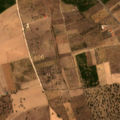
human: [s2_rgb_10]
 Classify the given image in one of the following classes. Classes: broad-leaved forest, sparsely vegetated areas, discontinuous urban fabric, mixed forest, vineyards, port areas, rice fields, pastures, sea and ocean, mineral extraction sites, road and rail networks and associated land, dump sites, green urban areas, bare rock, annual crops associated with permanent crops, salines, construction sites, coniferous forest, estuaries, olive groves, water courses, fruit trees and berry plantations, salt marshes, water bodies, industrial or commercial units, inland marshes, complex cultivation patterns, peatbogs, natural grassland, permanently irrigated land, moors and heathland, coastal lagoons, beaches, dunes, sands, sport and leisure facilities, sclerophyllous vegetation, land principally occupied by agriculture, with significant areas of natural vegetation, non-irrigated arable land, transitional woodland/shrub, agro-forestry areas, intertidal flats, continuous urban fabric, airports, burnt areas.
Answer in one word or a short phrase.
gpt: non-irrigated arable land, olive groves, annual crops associated with permanent crops, agro-forestry areas